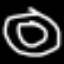
Label: donut